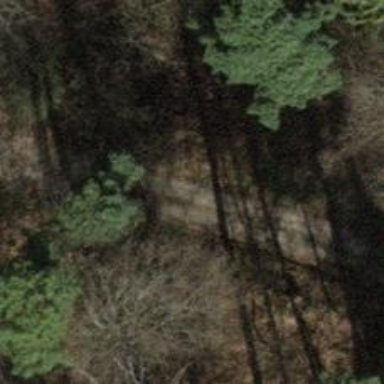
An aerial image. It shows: Compacted track with grade2 surface.